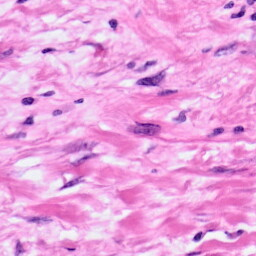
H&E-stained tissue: Pancreatic